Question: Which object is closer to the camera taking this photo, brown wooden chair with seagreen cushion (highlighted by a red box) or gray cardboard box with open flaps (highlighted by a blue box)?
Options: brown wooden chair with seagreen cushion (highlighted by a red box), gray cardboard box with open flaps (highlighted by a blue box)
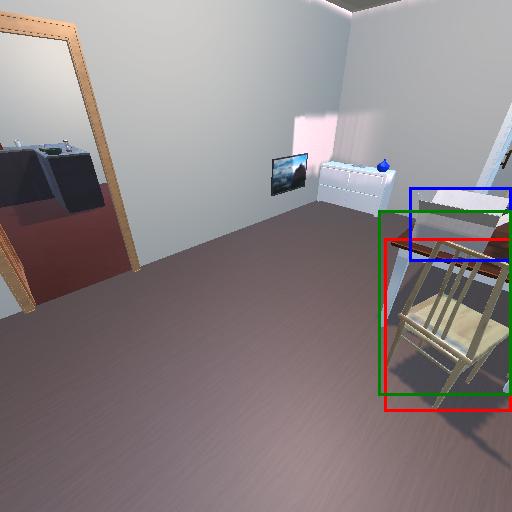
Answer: brown wooden chair with seagreen cushion (highlighted by a red box)